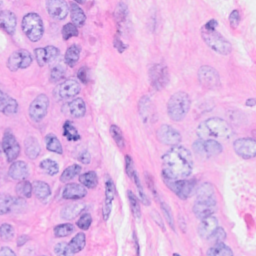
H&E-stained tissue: Breast